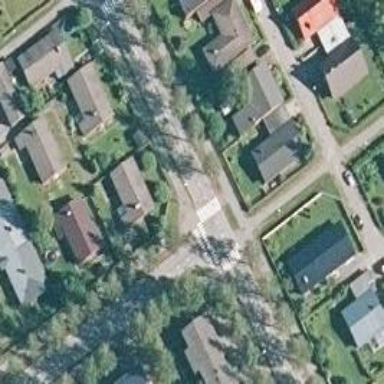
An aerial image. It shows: Asphalt cycleway.